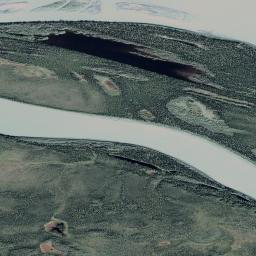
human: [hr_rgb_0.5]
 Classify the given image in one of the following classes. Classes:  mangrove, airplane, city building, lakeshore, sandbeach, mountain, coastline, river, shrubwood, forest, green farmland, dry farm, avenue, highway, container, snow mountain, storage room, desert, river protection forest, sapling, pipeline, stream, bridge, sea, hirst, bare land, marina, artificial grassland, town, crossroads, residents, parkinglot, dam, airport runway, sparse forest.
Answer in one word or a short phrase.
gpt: river